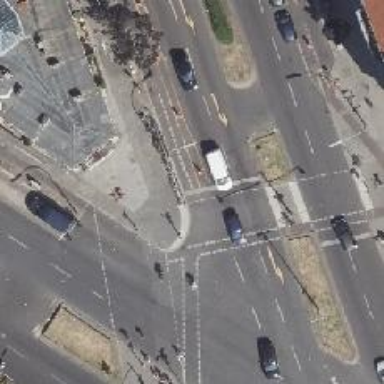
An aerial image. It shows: Road with traffic signals.